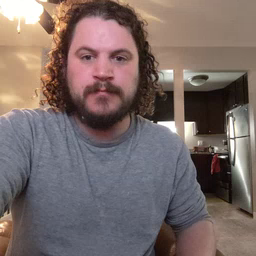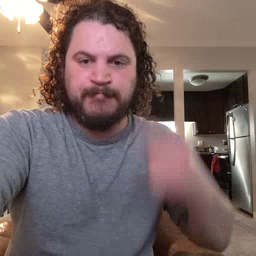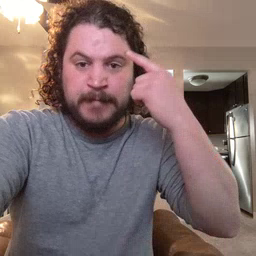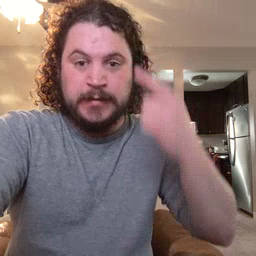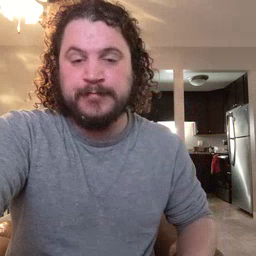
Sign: penny